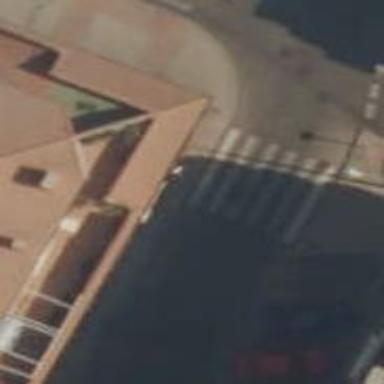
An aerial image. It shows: Uncontrolled zebra crossing on the road.